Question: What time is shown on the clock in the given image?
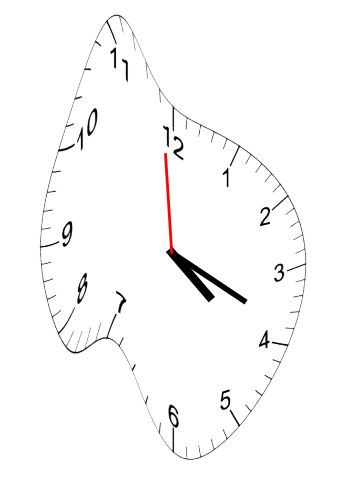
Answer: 04:18:59